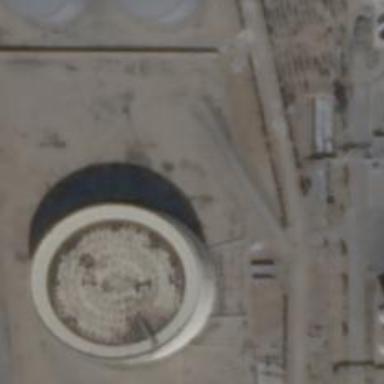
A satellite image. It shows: Storage tank building.